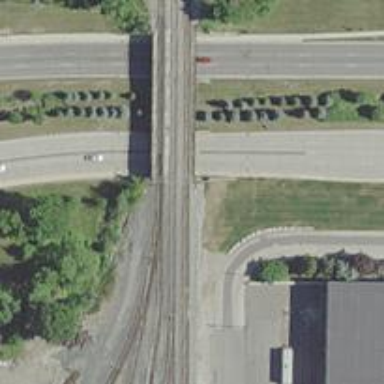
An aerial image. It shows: Railway bridge.